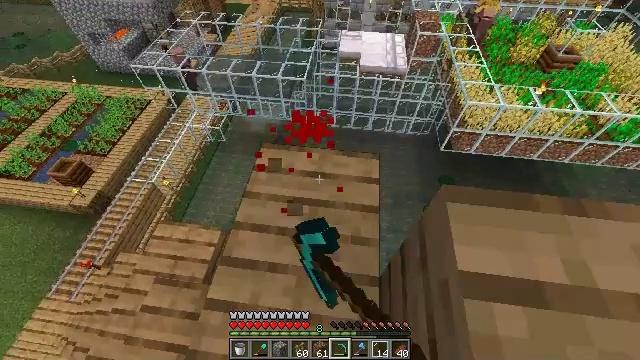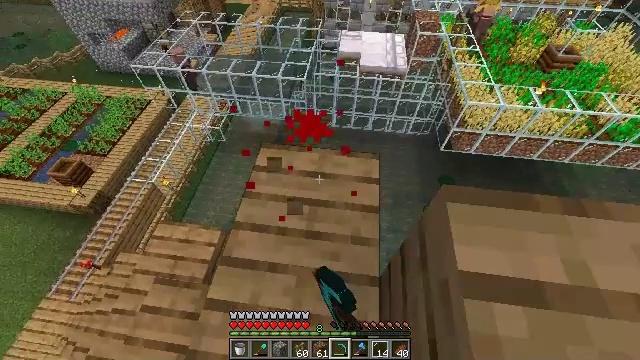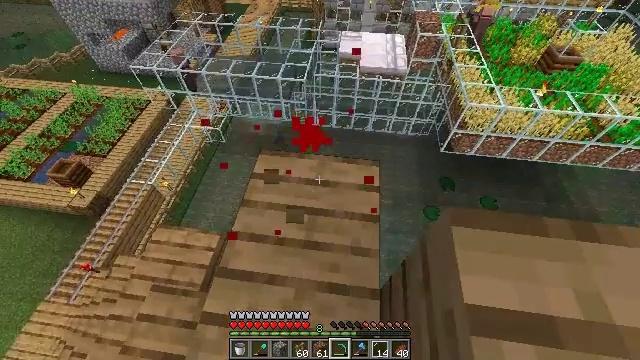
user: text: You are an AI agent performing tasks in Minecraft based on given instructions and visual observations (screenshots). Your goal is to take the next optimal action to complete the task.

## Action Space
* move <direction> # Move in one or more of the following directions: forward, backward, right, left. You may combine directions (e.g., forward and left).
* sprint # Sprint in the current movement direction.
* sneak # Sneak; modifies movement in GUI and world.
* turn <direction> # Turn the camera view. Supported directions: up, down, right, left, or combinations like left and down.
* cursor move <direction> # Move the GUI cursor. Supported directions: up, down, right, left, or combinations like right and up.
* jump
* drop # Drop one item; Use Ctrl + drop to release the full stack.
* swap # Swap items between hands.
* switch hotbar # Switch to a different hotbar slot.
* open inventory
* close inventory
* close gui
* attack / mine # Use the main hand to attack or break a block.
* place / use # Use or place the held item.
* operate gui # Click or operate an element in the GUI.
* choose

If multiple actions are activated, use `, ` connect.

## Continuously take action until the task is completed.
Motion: motion action
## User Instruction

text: Mine the redstone torch to collect it.
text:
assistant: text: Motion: no_op
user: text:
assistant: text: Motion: move forward
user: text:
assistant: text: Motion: no_op